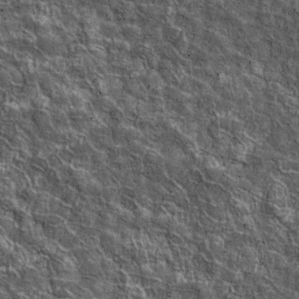
Label: non_frost